Group 1:
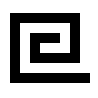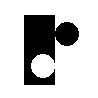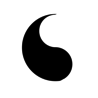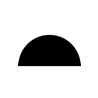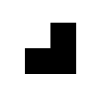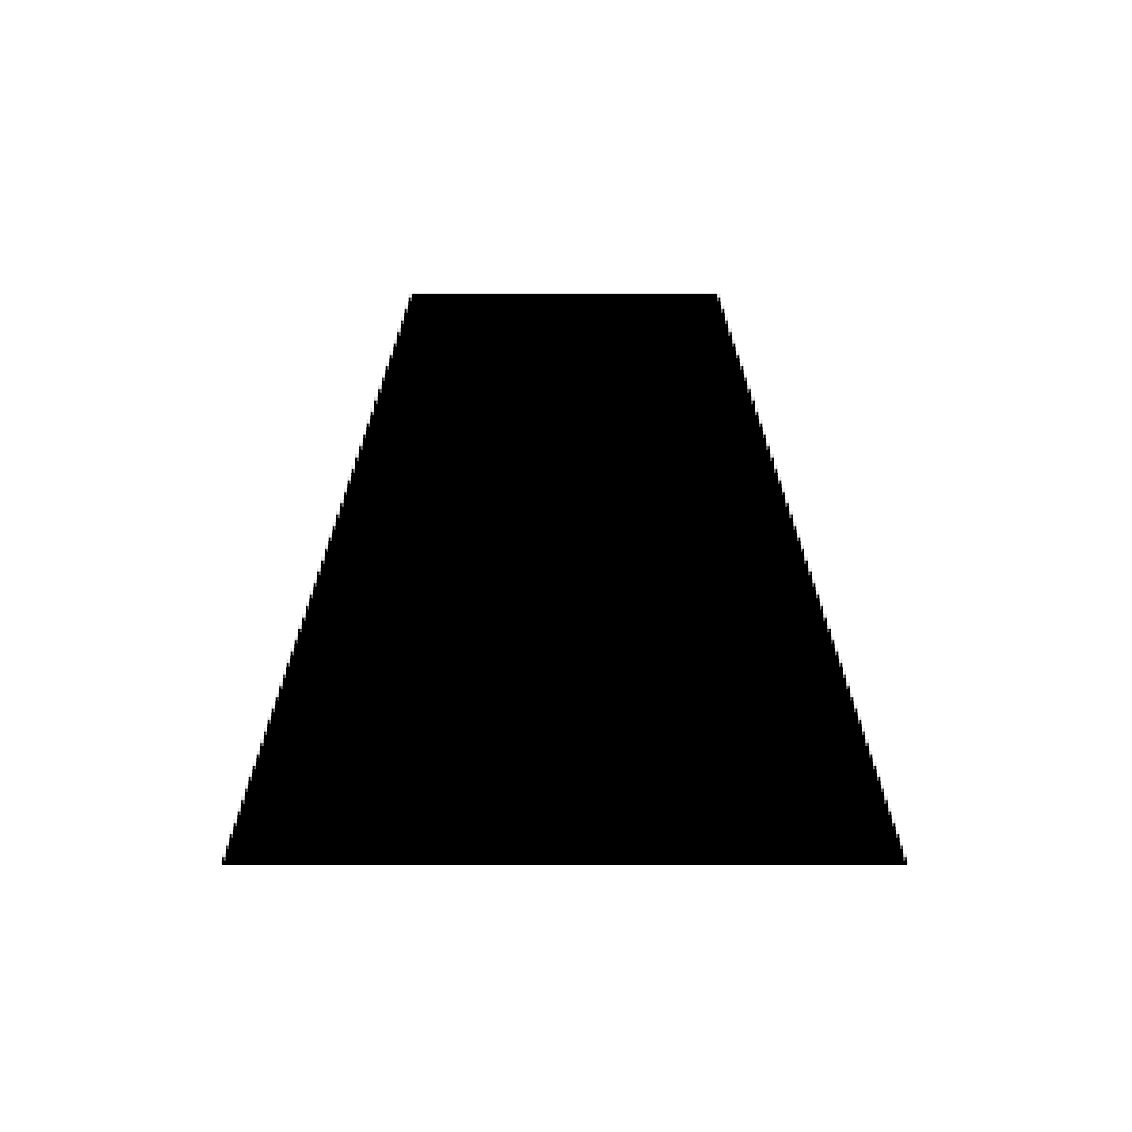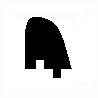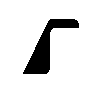
Group 2:
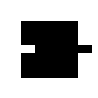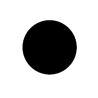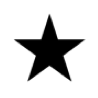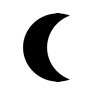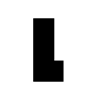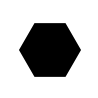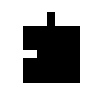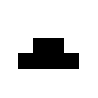
Rule separating the two groups: Shape can be combined with a copy of itself to form a convex shape vs. not so.
Concepts: tiling
Author: Isaac Hathaway